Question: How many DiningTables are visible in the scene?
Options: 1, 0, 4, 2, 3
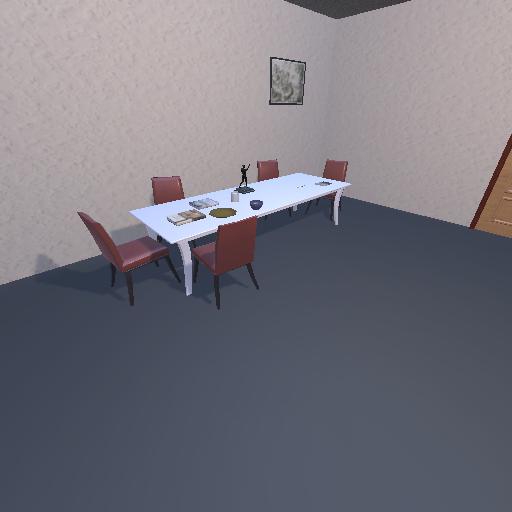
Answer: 1